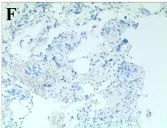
Brush Cytology, Histopathologic, and Immunohistochemical Examinations of Biopsy Tissue from Pulmonary Metastasis. PD-L1: Negative. 40x.
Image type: pathology (immunostaining)